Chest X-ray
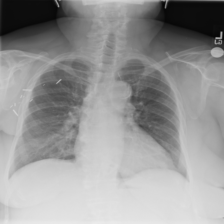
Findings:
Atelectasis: negative
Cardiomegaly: negative
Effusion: negative
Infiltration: negative
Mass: negative
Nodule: negative
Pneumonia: negative
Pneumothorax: negative
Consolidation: negative
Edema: negative
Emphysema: negative
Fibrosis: negative
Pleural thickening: negative
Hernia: negative